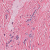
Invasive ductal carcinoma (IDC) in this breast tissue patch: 0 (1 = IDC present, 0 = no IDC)